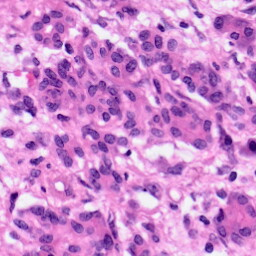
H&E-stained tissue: Pancreatic